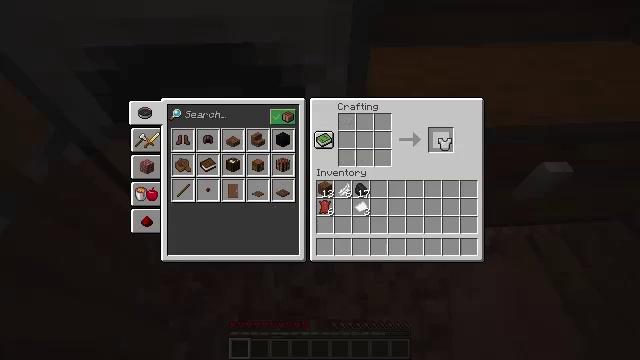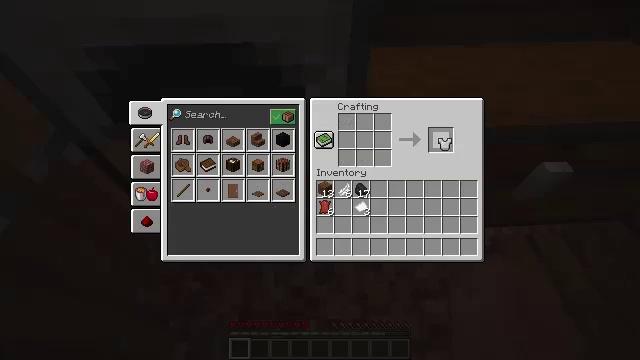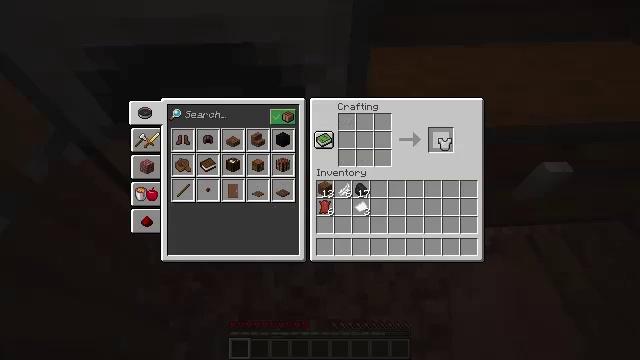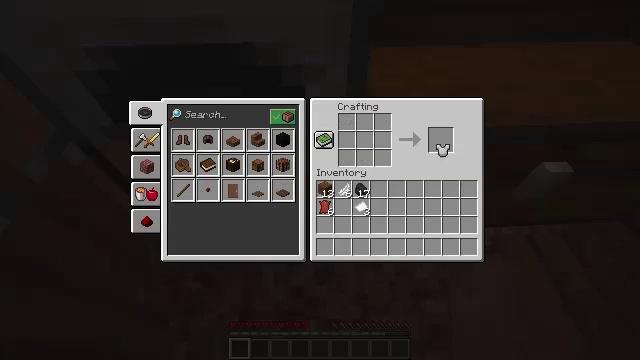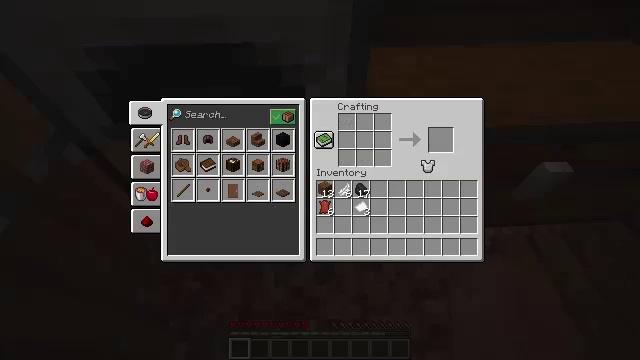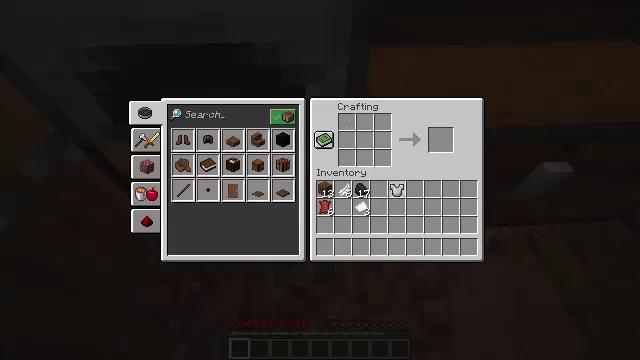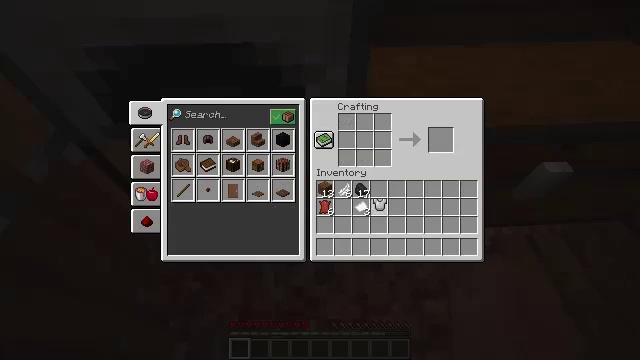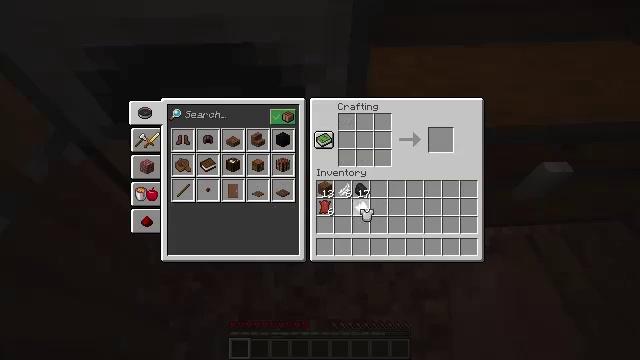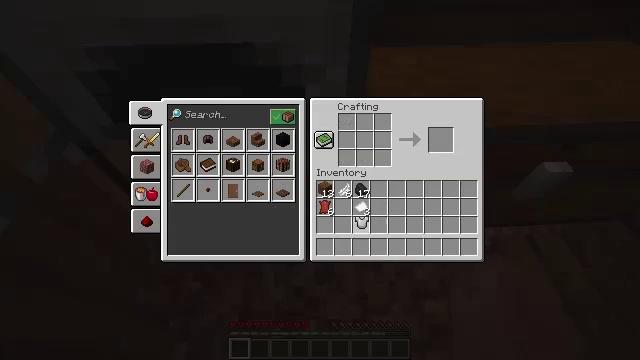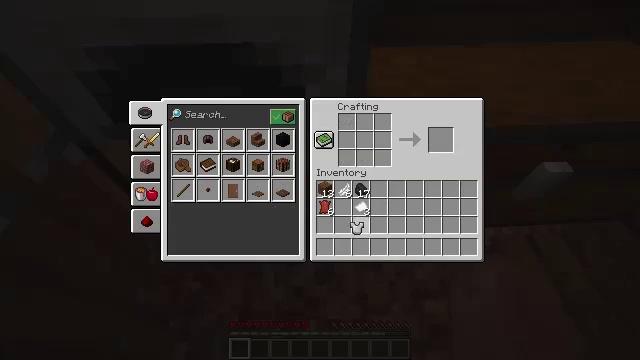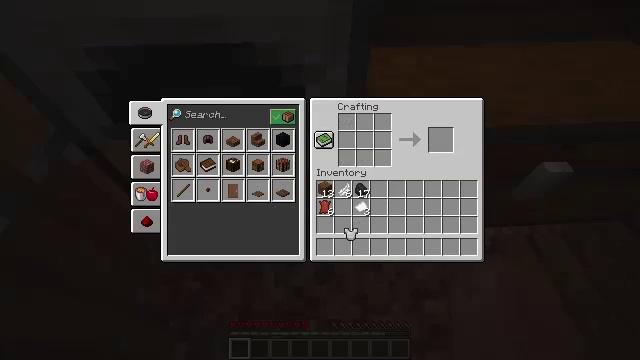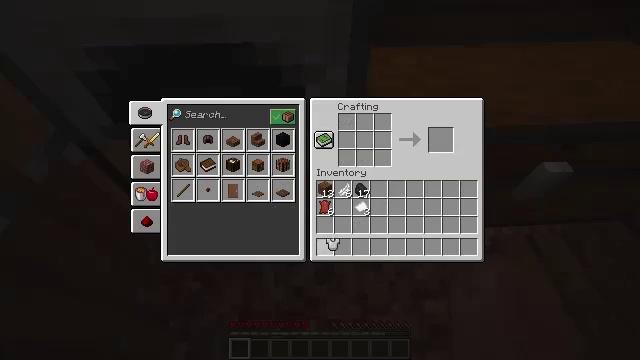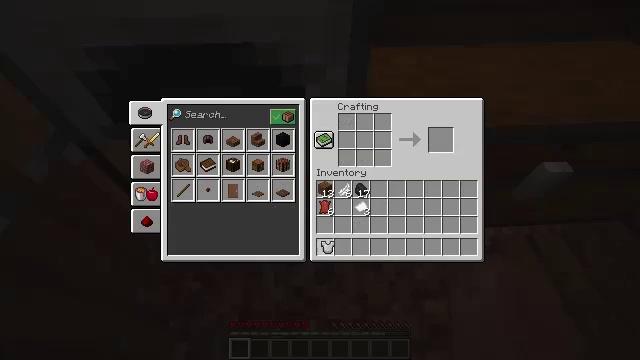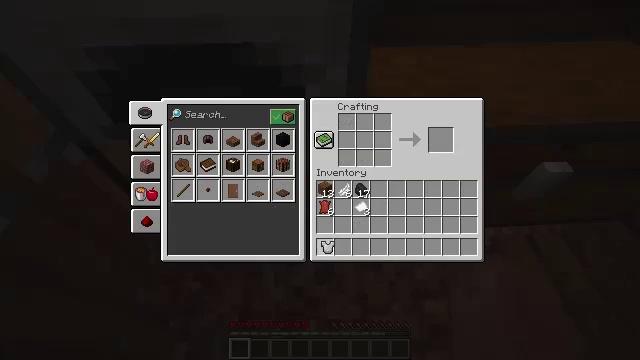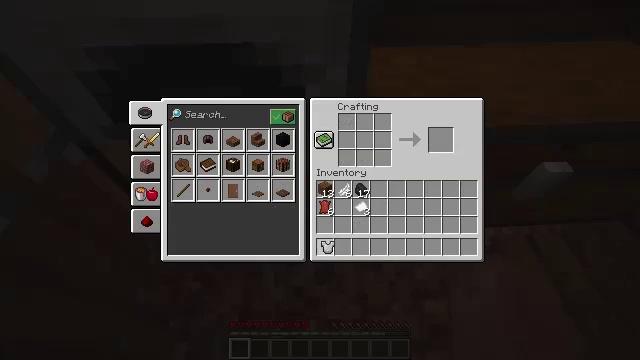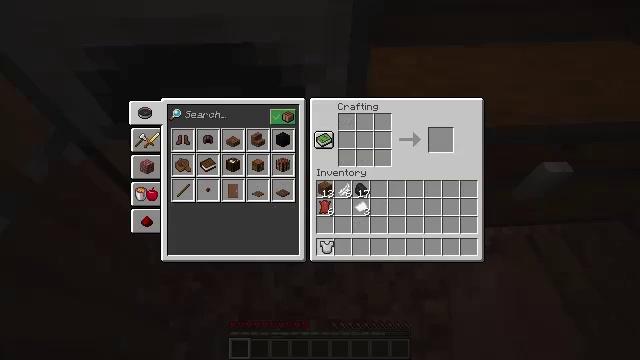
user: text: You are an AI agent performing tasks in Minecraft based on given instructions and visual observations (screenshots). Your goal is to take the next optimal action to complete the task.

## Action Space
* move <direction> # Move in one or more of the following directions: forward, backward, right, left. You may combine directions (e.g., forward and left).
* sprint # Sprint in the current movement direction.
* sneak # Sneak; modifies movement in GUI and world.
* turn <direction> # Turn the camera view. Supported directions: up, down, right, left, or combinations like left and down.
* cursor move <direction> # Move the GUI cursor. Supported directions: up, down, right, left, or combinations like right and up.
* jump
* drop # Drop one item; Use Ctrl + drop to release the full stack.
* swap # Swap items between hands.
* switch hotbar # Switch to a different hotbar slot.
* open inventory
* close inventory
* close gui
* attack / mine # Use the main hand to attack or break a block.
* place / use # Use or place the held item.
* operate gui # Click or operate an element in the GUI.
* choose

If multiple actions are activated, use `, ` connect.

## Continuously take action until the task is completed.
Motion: motion action
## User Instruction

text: Interact with the crafting table to craft a leather helmet.
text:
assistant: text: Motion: open gui
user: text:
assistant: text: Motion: no_op
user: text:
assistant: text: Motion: no_op
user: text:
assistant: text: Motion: cursor move left and down
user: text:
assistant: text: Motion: cursor move left and down
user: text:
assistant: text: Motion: cursor move left and down
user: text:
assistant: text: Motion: cursor move left and down
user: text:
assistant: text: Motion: cursor move down
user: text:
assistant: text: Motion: no_op
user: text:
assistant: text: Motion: no_op
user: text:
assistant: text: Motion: cursor move left and down
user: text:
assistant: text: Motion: no_op
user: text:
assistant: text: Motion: no_op
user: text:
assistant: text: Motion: no_op
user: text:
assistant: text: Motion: no_op
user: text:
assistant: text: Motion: no_op
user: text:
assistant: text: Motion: no_op
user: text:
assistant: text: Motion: no_op
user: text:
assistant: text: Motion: no_op
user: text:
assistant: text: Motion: no_op
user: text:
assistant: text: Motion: no_op
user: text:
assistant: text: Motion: no_op
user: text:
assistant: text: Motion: no_op
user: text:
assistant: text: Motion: operate gui
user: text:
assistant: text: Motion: operate gui
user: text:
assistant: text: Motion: operate gui
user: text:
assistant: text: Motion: no_op
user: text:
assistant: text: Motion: no_op
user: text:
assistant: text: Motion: no_op
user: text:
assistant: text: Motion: no_op